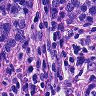
Metastatic tissue present: yes